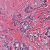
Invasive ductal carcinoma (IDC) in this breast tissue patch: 1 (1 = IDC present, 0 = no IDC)